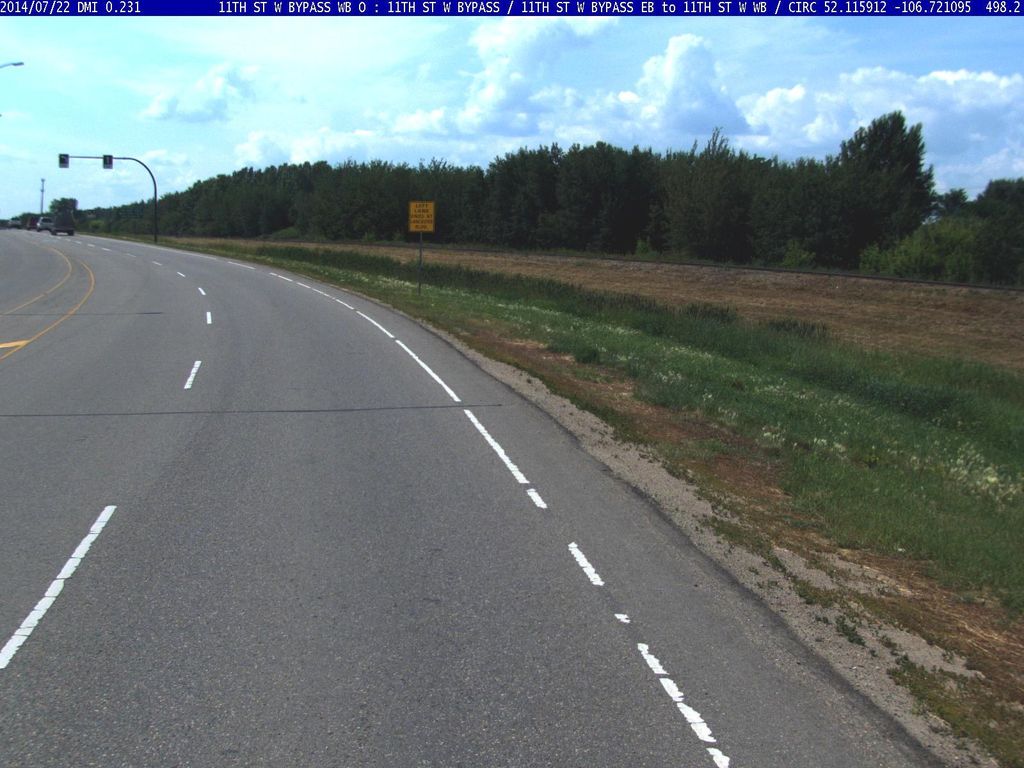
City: saskatoon